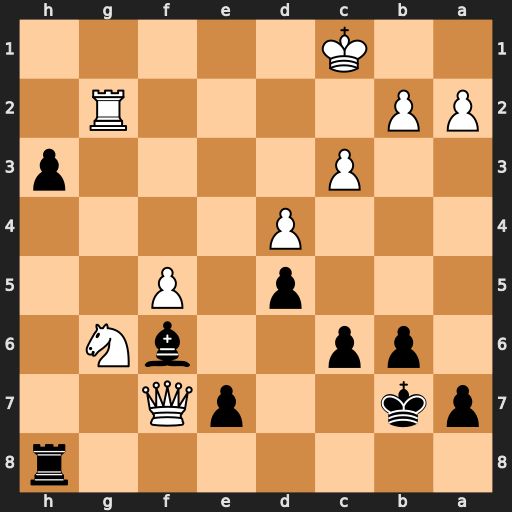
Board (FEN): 7r/pk2pQ2/1pp2bN1/3p1P2/3P4/2P4p/PP4R1/2K5
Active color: b
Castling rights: -
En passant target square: -
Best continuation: hxg2 Nxh8 g1=Q+